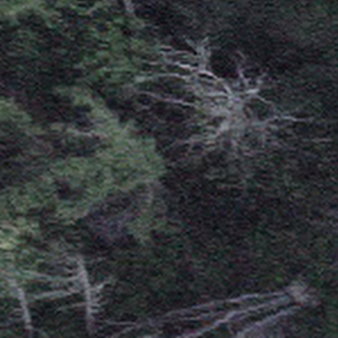
Label: other